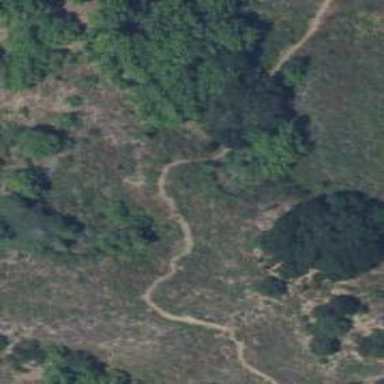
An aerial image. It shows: Path.